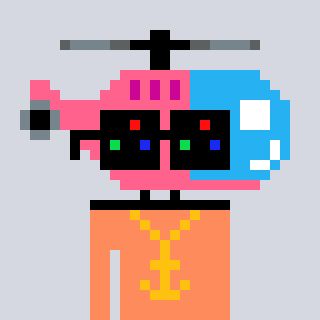
a pixel art character with square black sunglasses, a helicopter-shaped head and a peachy-colored body on a cool background